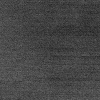
Atmospheric dust classification: dusty